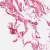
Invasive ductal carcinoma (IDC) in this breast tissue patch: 0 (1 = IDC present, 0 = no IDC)